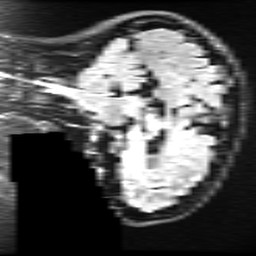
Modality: FLAIR
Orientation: sagittal
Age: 22
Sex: female
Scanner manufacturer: ge
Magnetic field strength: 3 T
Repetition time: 11 s
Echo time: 0.1497 s